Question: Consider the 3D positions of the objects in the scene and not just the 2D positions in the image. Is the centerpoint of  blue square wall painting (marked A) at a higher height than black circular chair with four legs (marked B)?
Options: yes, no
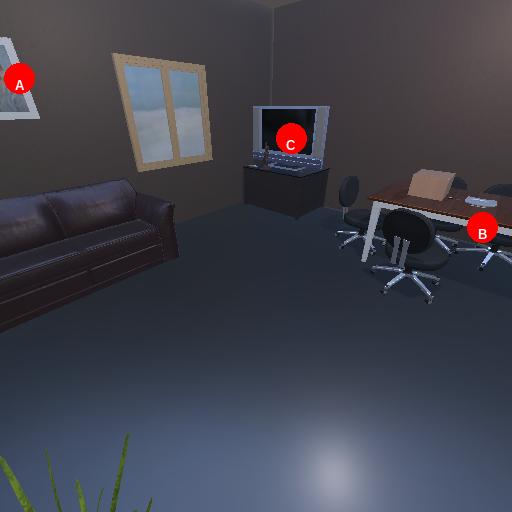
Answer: yes